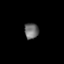
Tissue: prostate
Cell type: T cells
Senescence score: 0.6995
Nuclear area (px): 221
Mean DAPI intensity: 108.077